Interaction volume radius: 5 \u00c5
Interaction volume height: 50 \u00c5
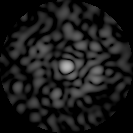
Disorder parameter: 0.8215